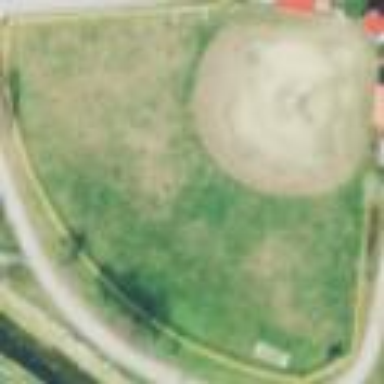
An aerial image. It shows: Baseball pitch for leisure land activities.